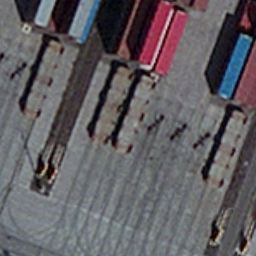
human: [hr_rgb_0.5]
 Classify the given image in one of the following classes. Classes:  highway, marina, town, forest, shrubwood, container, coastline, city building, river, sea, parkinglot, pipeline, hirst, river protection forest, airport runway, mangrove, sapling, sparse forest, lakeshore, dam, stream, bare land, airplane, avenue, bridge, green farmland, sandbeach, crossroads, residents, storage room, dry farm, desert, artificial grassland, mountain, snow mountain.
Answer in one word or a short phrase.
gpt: container